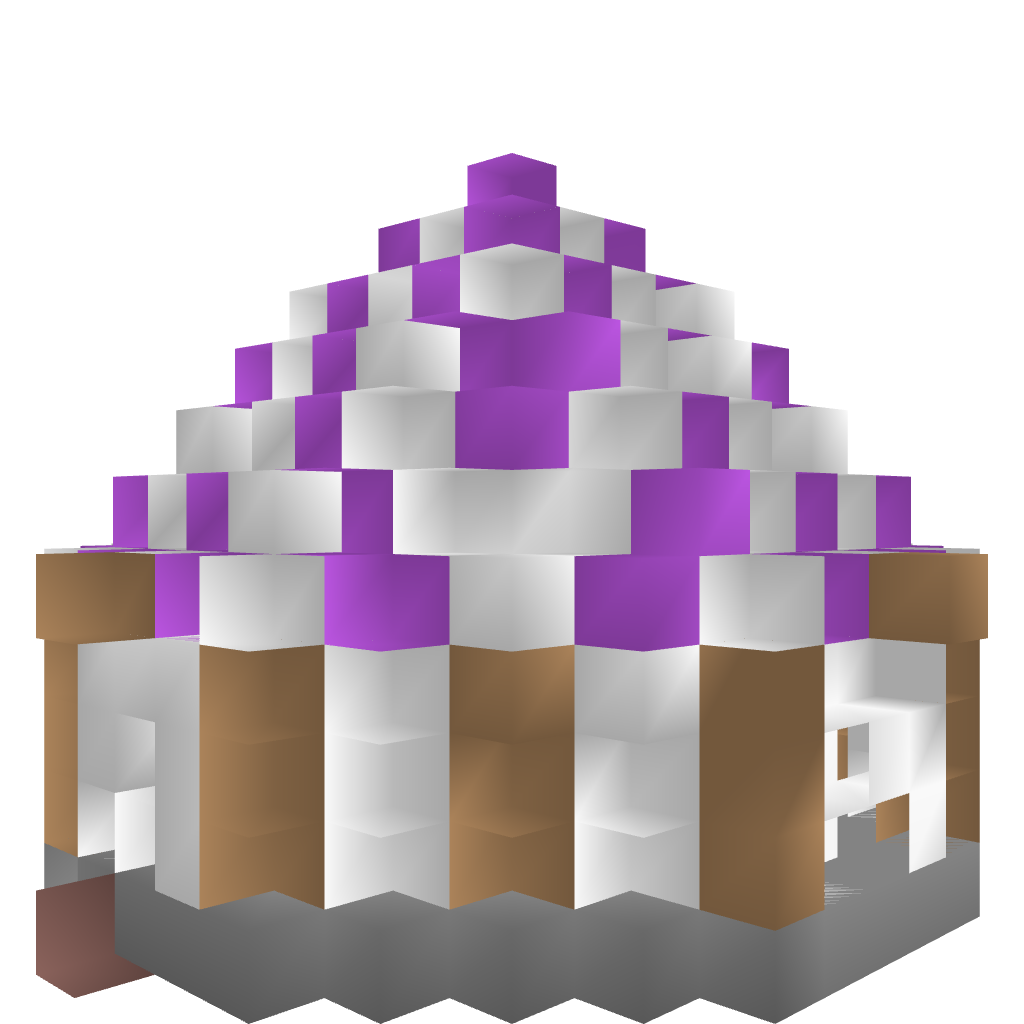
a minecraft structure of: Piggy go round! bad low quality